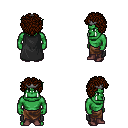
a pixel art fantasy rpg character, male body template, orc, green skin, black cape, robe skirt, brown curly afro hairstyle, iron tiara, maroon shoes, four views (front, back, left, right), 2x2 character sprite sheet, small pixel art, hard edges, no anti-aliasing